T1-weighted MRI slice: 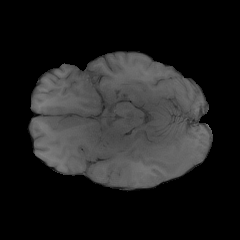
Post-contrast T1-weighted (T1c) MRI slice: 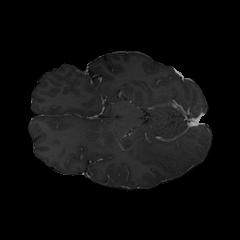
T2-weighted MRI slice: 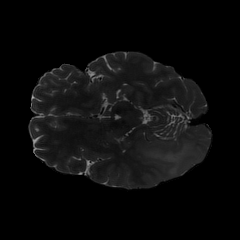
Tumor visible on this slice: yes